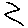
Label: zigzag